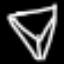
Label: diamond